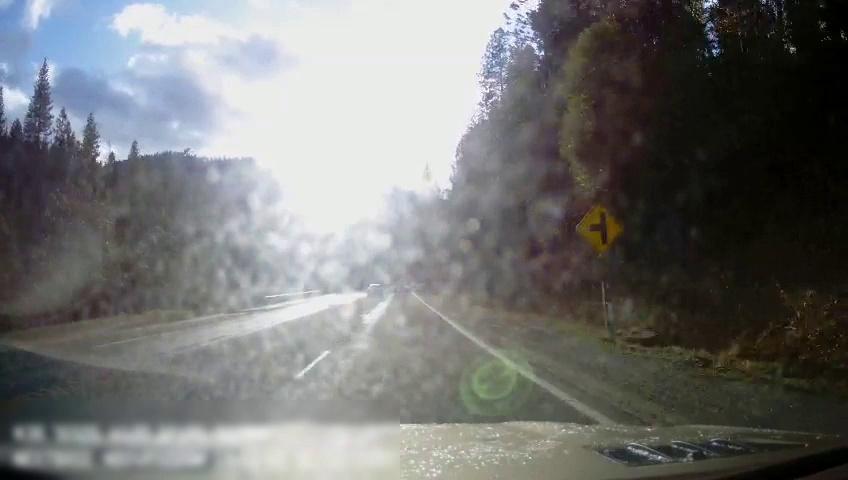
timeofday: Day
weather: Sunny
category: Drivable Space
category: Vehicles | SUV
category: Lanes | Current Lane
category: Lanes | Current Lane
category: Lanes | Opposite Lane
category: Traffic | Signs